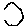
Label: hexagon